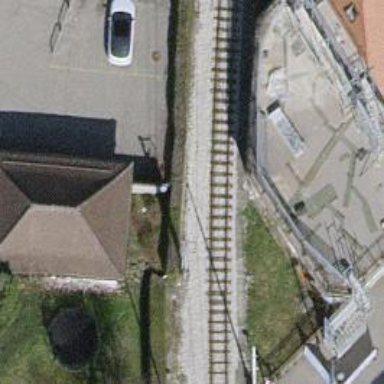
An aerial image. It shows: Narrow-gauge railway track with electrified contact line. The railway has one track.